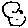
Label: smiley face